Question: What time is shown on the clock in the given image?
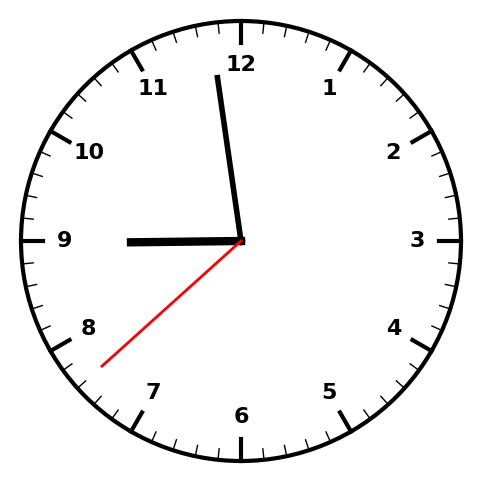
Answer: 08:58:38